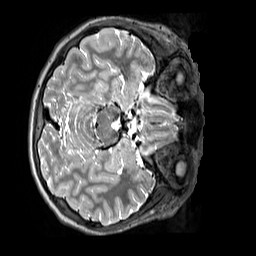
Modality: T2w
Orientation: axial
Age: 13
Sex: female
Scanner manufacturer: siemens
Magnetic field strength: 3 T
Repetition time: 3.2 s
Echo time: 0.408 s